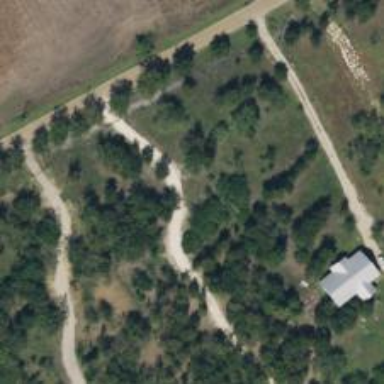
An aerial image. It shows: Driveway leading to service road.